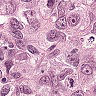
Metastatic tissue present: yes